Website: lowes
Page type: stored-credit-cards
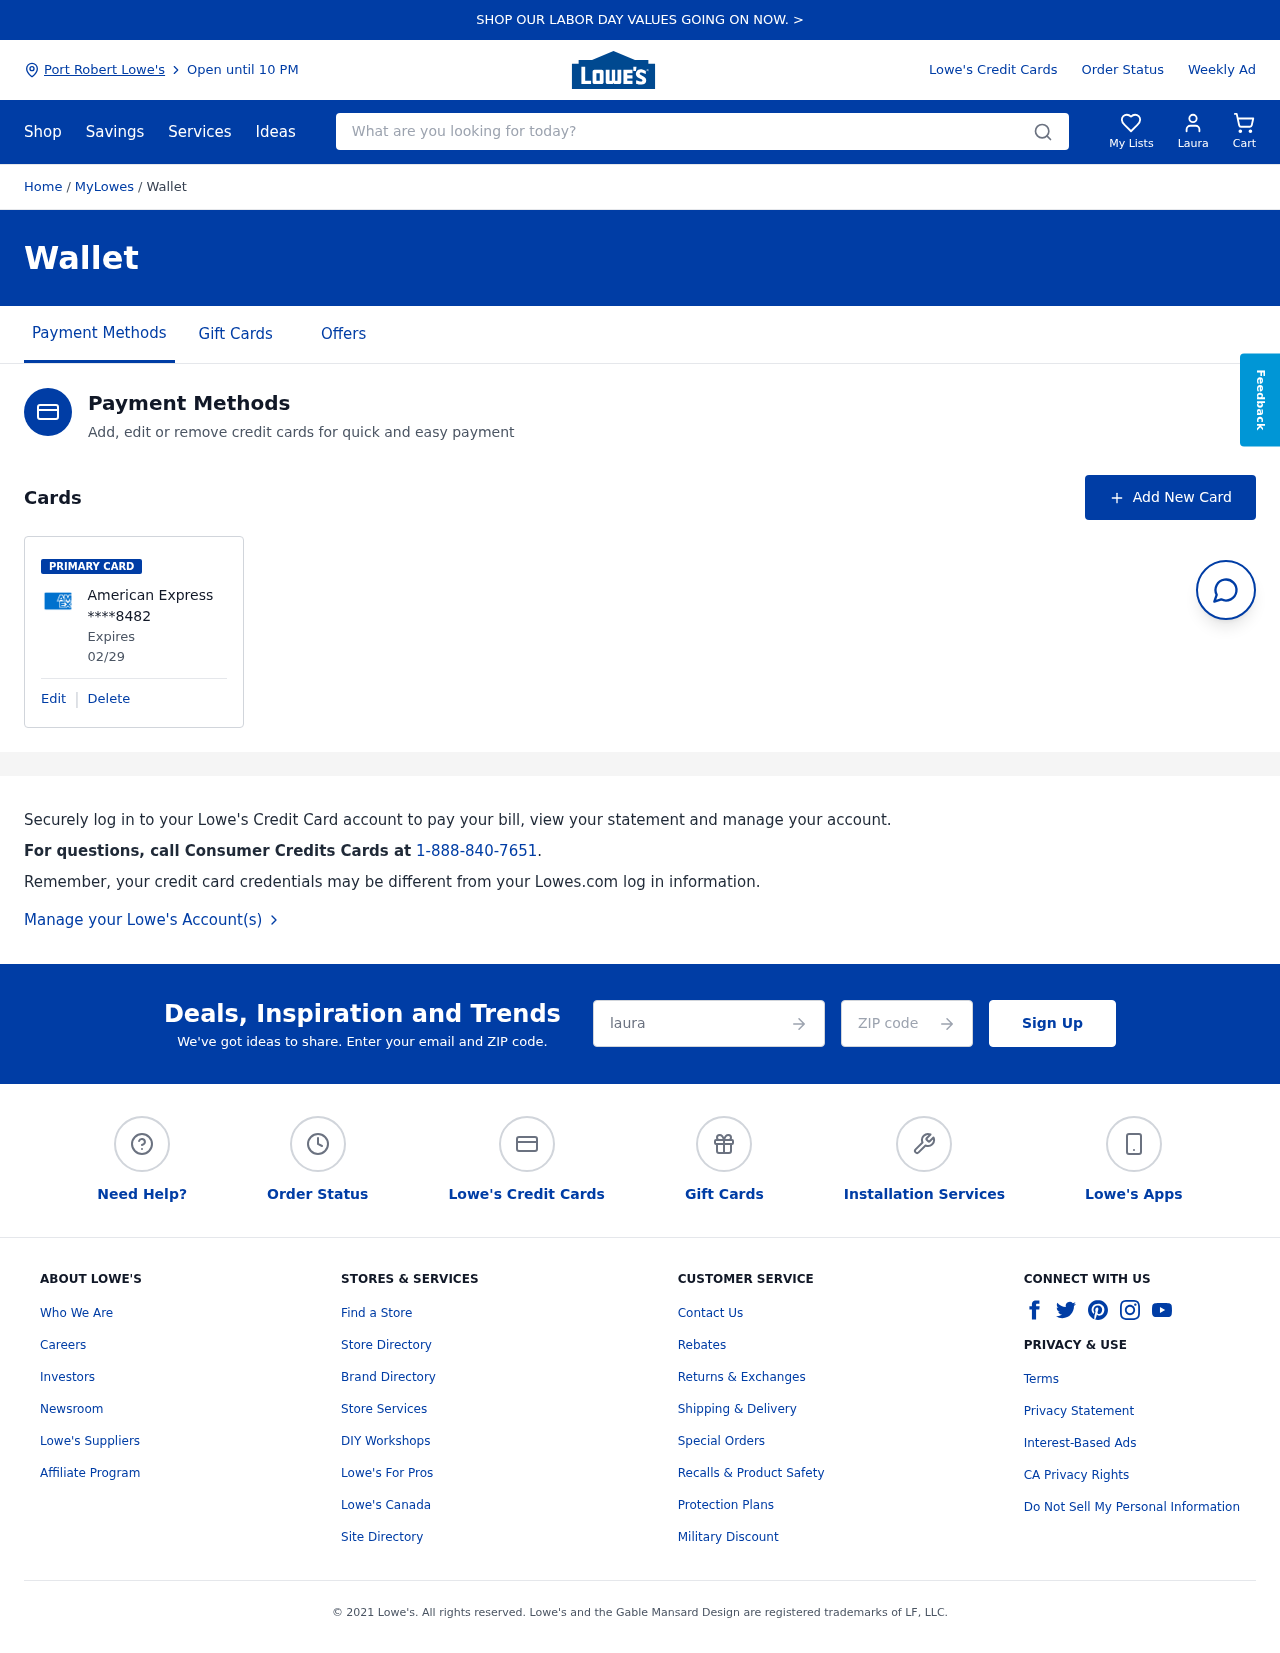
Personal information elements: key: PII_CARD_EXPIRY
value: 02/29
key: PII_CARD_LAST4
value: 8482
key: PII_CARD_TYPE
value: American Express
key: PII_CITY
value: Port Robert Lowe's
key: PII_EMAIL
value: laura.stewart@hotmail.com
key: PII_FIRSTNAME
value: Laura
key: PII_POSTCODE
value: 38601
Search elements: key: HEADER_SEARCH
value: What are you looking for today?